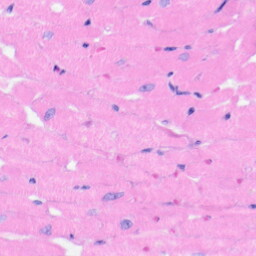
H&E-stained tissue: Heart